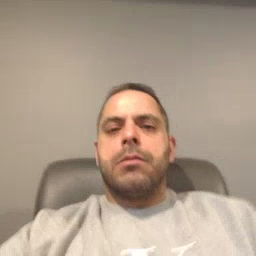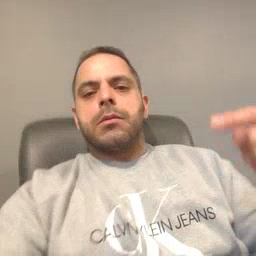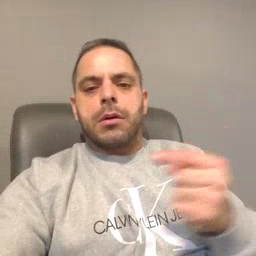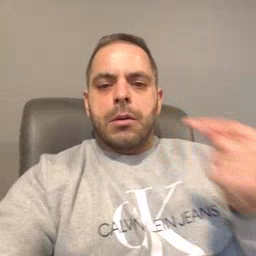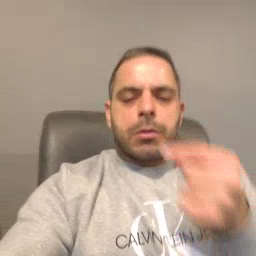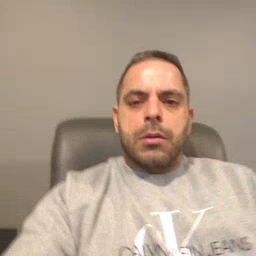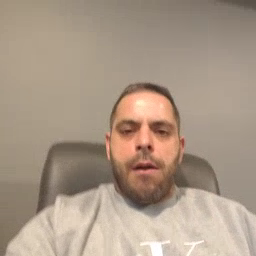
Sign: owie